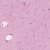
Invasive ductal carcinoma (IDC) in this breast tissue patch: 0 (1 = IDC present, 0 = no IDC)